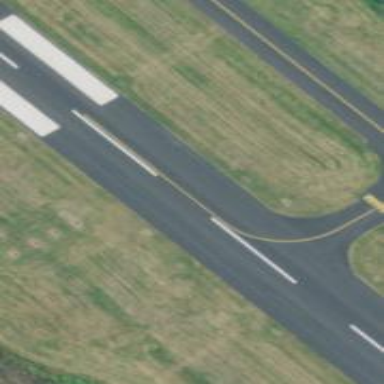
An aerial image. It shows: Runway surface made of asphalt at airport.